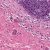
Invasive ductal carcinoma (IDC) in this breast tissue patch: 0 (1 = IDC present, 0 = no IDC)